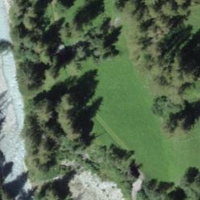
EUNIS habitat code: 26
Species observed at this site:
Gentiana cruciata
Parnassius apollo